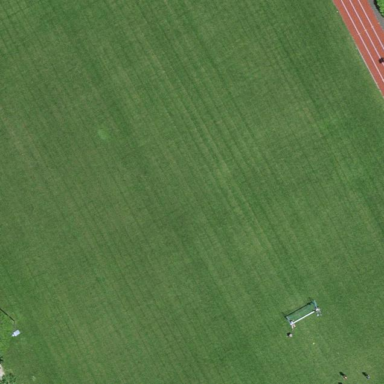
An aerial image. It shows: Grass pitch used for soccer.